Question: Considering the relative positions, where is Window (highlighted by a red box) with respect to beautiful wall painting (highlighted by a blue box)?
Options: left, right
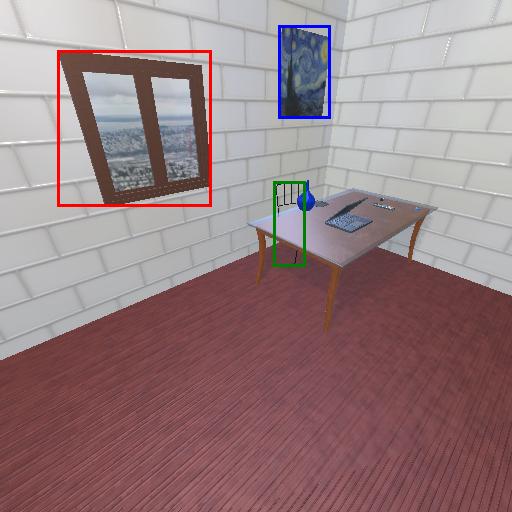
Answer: left